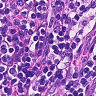
Metastatic tissue present: no